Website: crate-barrel
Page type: payment
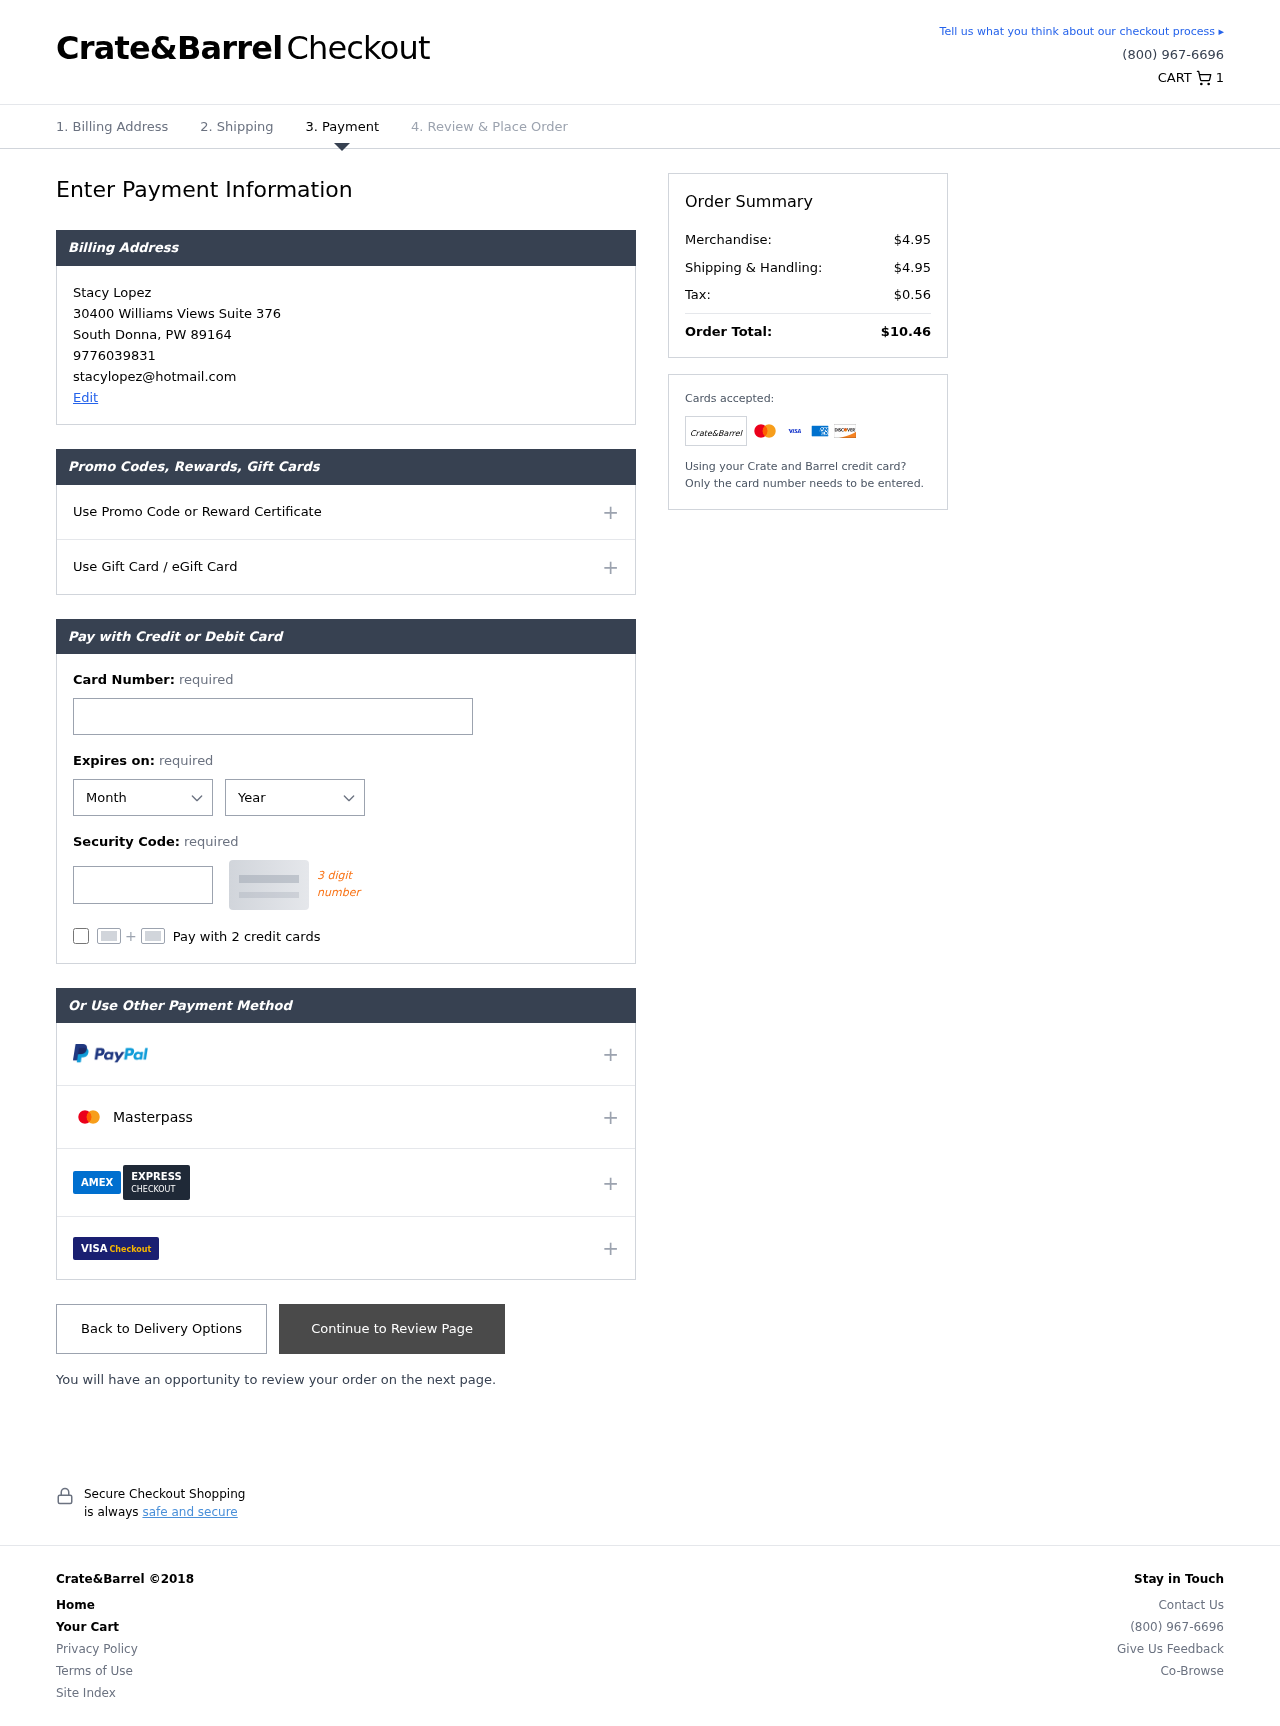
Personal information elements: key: PII_CARD_CVV
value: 361
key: PII_CARD_EXPIRY_MONTH
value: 04
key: PII_CARD_EXPIRY_YEAR
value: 30
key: PII_CARD_NUMBER
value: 4180 5021 6009 7688
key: PII_CITY
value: South Donna
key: PII_EMAIL
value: stacylopez@hotmail.com
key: PII_FULLNAME
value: Stacy Lopez
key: PII_PHONE
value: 9776039831
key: PII_POSTCODE
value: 89164
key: PII_STATE_ABBR
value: PW
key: PII_STREET
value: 30400 Williams Views Suite 376
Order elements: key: ORDER_NUM_ITEMS
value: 1
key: ORDER_SUBTOTAL
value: $4.95
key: ORDER_SHIPPING_COST
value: $4.95
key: ORDER_TAX
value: $0.56
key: ORDER_TOTAL
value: $10.46